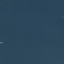
Land use / land cover: SeaLake